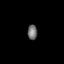
Tissue: skin
Cell type: Fibroblasts
Senescence score: 0.6975
Nuclear area (px): 140
Mean DAPI intensity: 114.236